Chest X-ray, PA view. Patient: 52 years old, sex F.
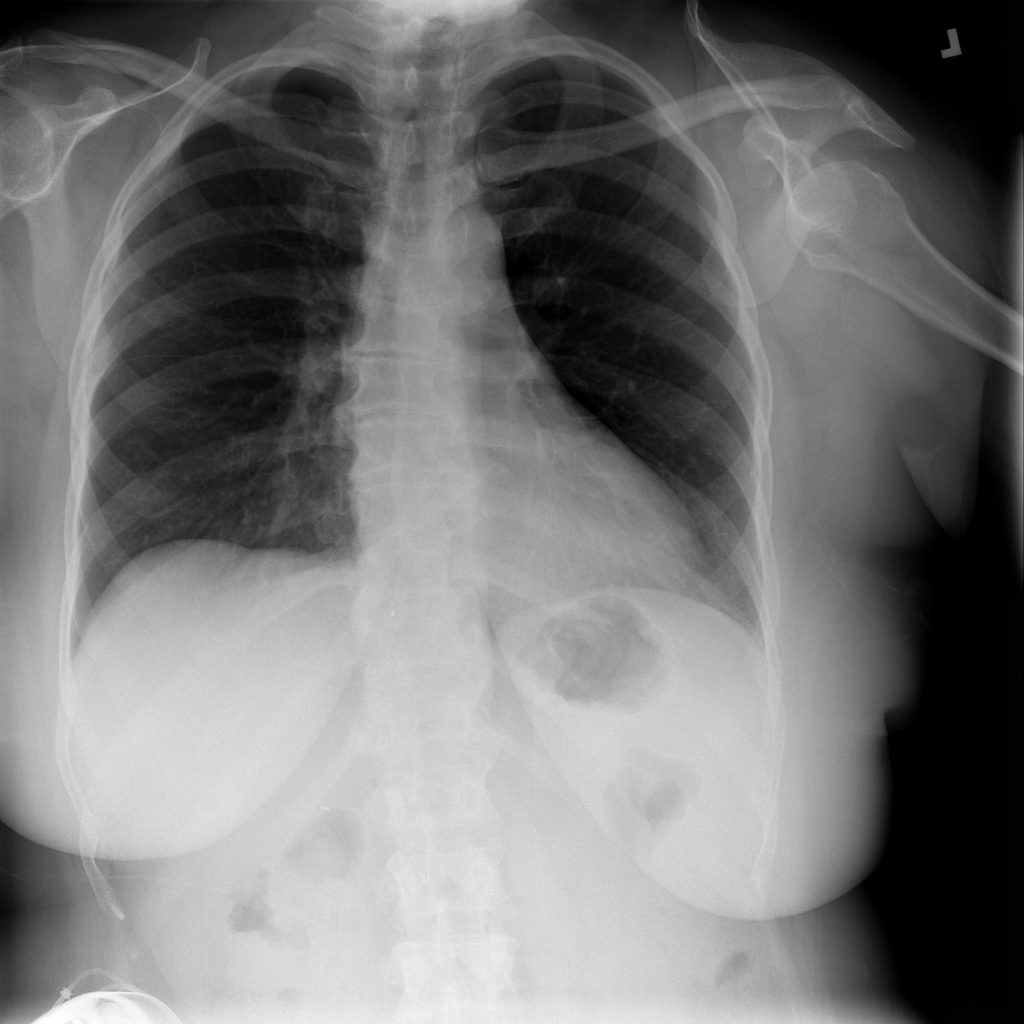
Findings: No Finding